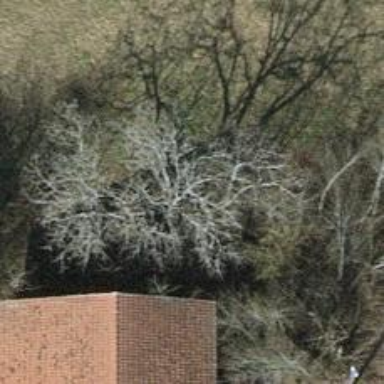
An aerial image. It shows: Urban tree adds touch of nature to the surroundings.